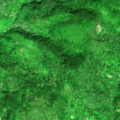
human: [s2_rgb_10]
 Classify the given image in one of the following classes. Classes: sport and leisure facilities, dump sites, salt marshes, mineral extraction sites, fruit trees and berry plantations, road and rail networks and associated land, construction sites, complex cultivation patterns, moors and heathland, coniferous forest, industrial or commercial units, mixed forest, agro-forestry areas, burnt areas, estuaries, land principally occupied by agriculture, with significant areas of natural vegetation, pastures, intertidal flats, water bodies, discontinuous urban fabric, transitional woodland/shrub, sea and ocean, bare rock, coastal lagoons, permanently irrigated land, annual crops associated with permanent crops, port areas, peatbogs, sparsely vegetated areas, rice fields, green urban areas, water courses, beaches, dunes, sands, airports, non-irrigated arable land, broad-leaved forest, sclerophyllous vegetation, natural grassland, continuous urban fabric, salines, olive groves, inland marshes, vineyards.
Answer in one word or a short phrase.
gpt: broad-leaved forest, natural grassland